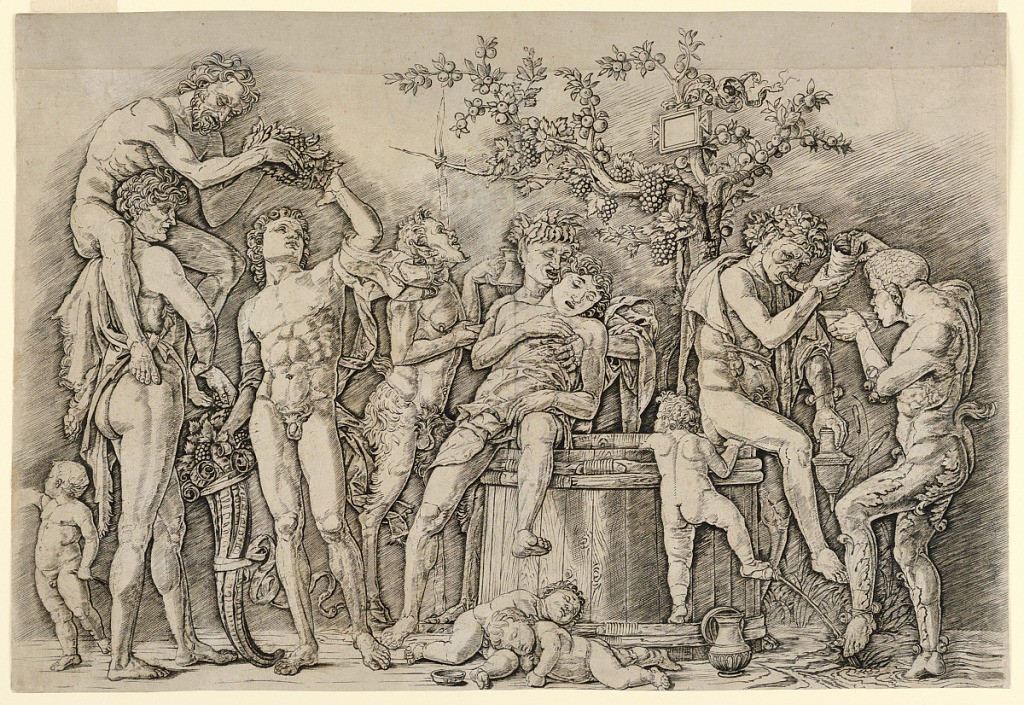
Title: Bacchanal
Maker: Andrea Mantegna, Italian, ca. 1431 - 1506
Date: ca. 1500
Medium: Engraving, possible addition of brown ink on off-white laid paper, laid down
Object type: Print
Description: Beneath an apple tree intertwined with grape wines, six men, one satyr, and four putti indulge in wine from a large barrel used prior for crushing grapes. From left to right, the following happens: a distracted putto looks away; a man sitting atop the shoulders of another man passes on a laurel wreath to the third, who takes it in one hand, while holding a Horn of Plenty with the other; a satyr in the background drinks from a jug; a man leaning on the barrel sings in the ear of another swooning over the barrel's edge; two putty are asleep below the barrel, while a third tries to climb inside it; two men, one sitting on the edge of the barrel, sounds the horn while holding a cup, and a second man drinks from a bowl while wetting his toe in the spring of wine flowing out of the barrel, pulling the horn out of the first man's mouth. The whole scene is horizontally arranged in a shallow space, between indoors and outdoors - likely a courtyard.